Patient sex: M
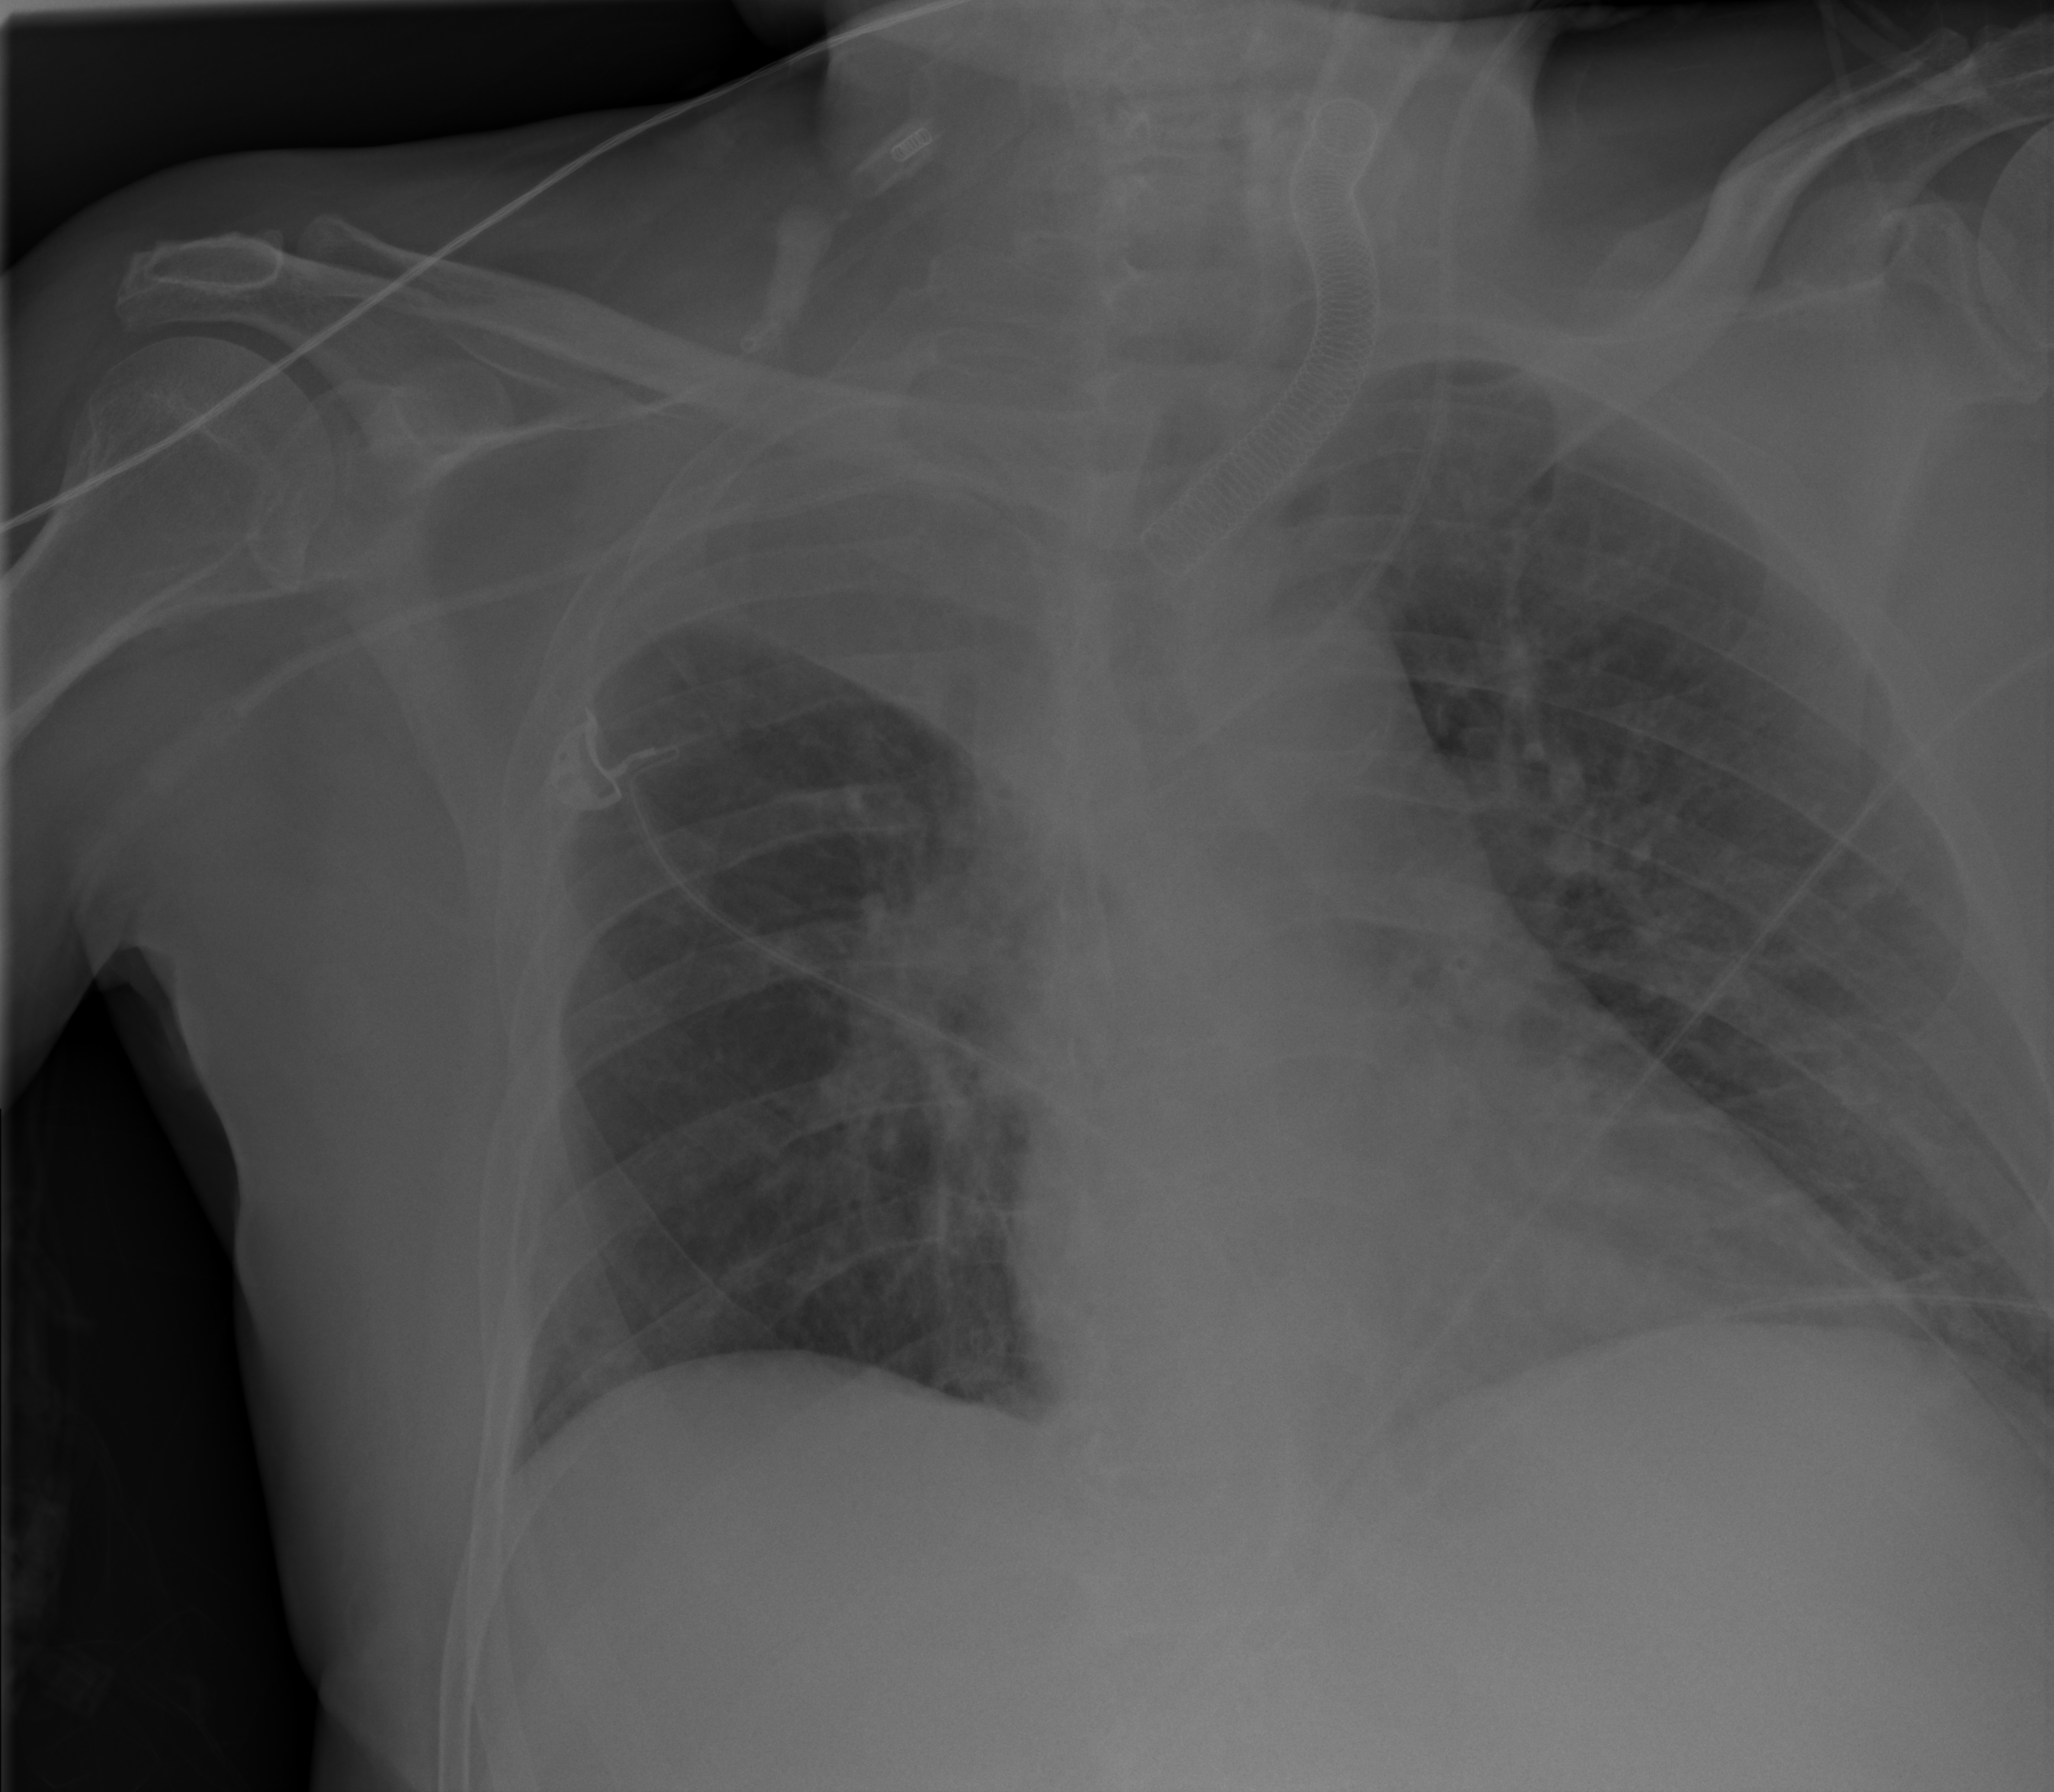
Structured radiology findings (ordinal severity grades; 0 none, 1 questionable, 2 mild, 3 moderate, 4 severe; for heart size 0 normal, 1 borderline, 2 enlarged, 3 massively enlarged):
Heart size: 1
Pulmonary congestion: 2
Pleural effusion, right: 3
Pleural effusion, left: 0
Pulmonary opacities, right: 2
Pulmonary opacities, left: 2
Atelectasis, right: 2
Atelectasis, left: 2